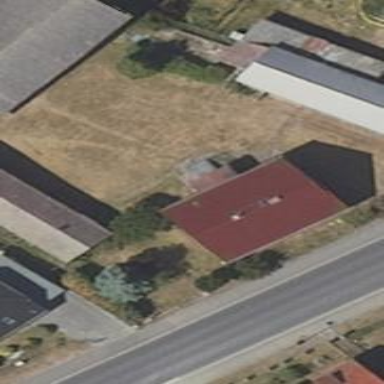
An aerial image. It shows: Gabled house with red roof. The roof is oriented along the house.